Field crop: tomato
Growth stage: 1
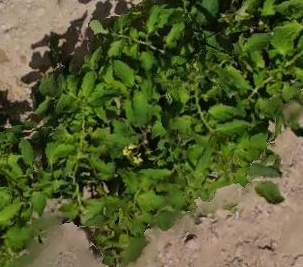
Species: tomato